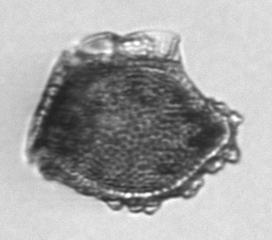
Label: Dinophysis_norvegica